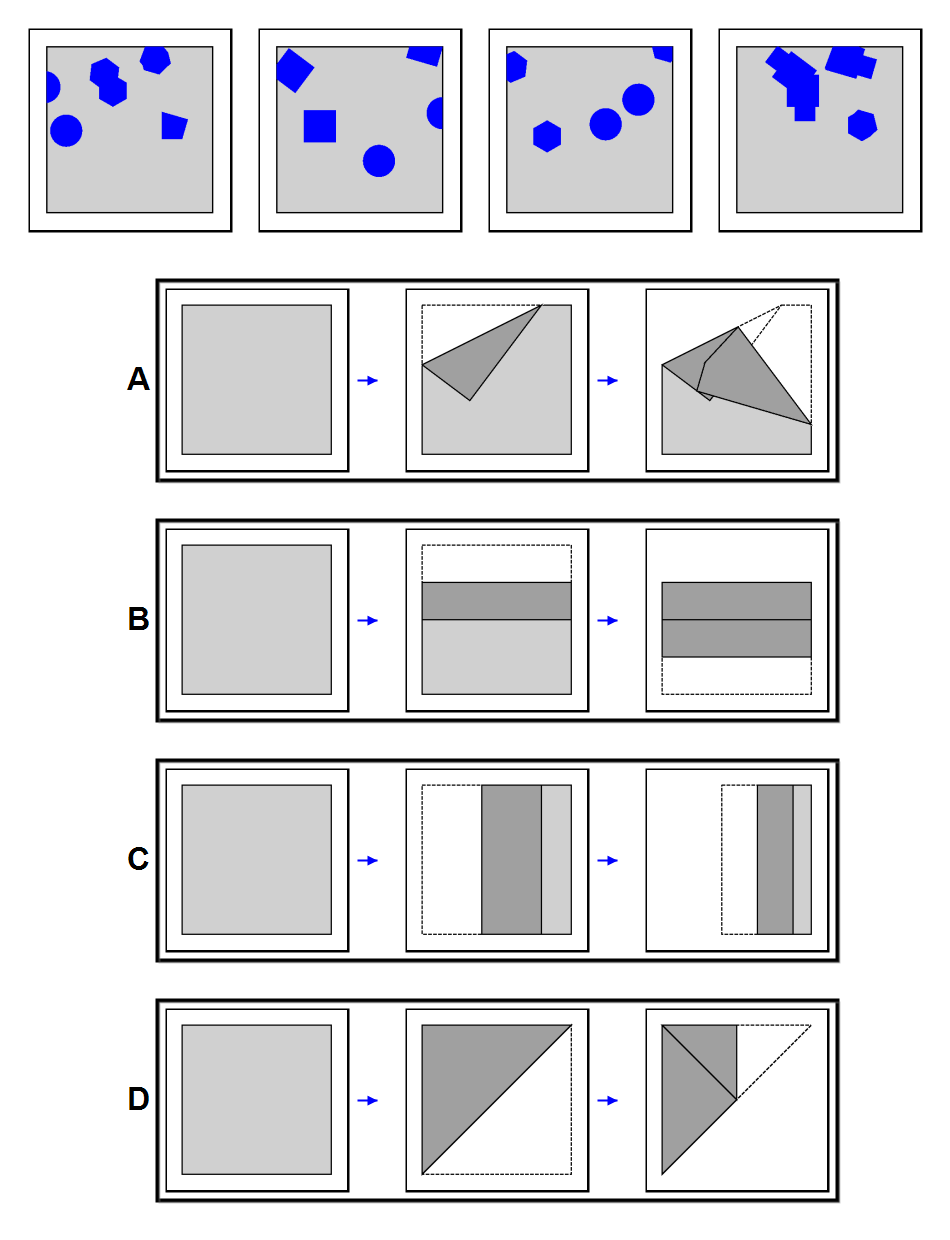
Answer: A